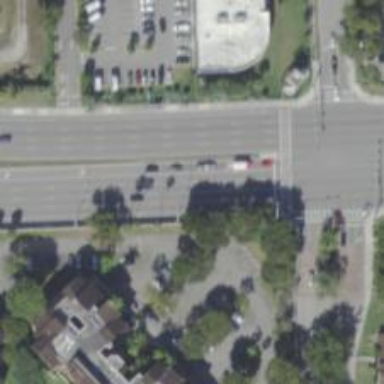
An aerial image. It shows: Primary road with asphalt surface. There is separate sidewalk.